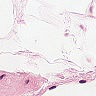
Metastatic tissue present: no